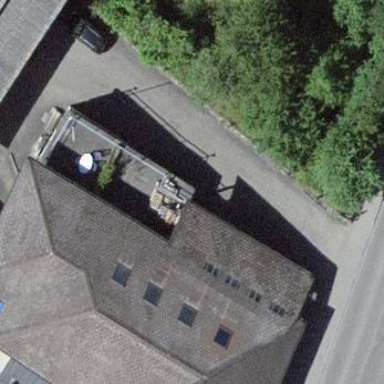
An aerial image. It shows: Industrial building.